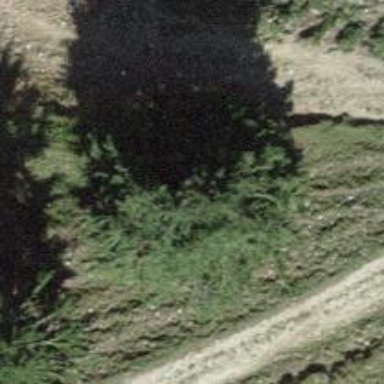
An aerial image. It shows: Beautiful tree in nature.